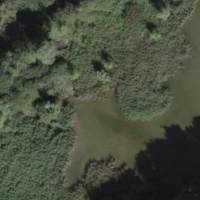
EUNIS habitat code: 21
Species observed at this site:
Ardea alba